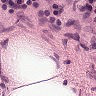
Metastatic tissue present: yes